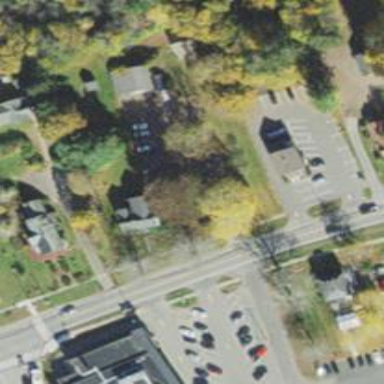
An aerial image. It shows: Unmarked road crossing.